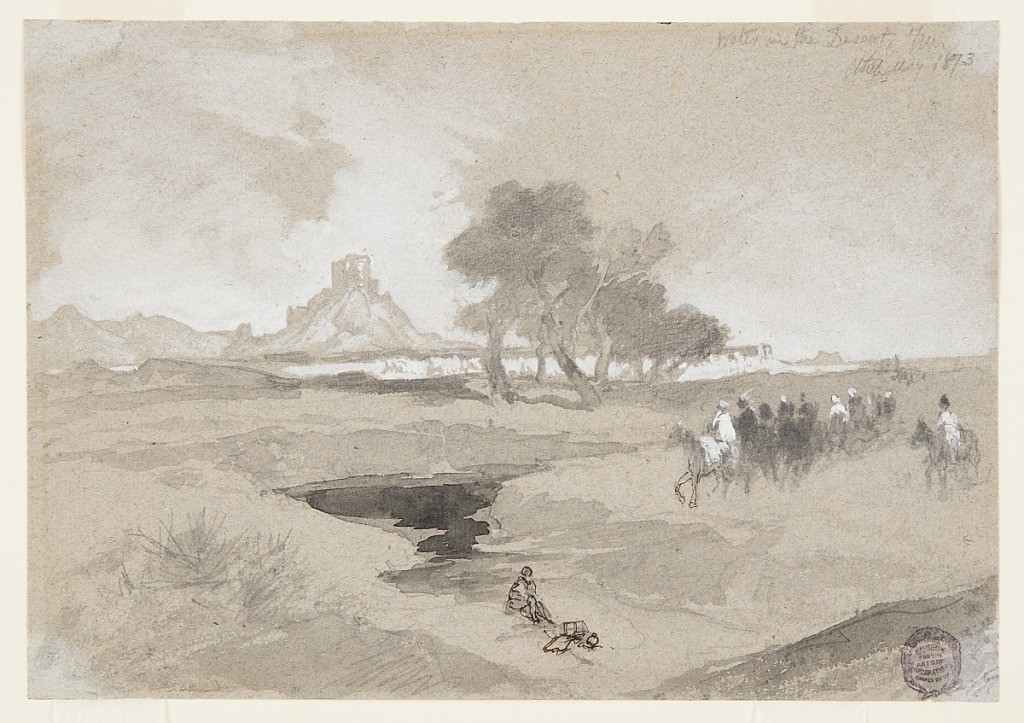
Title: Waterhole in the Desert, Utah
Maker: Thomas Moran, American, b. Britain, 1837–1926
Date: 1873
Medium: Brush and black wash, white gouache on gray paper
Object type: Drawing
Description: Horizontal view of a group of horsemen approaching a waterhole, with a man seated nearby.  Group of trees, at center, in middle distance. Castellated cliffs and hills in  background.